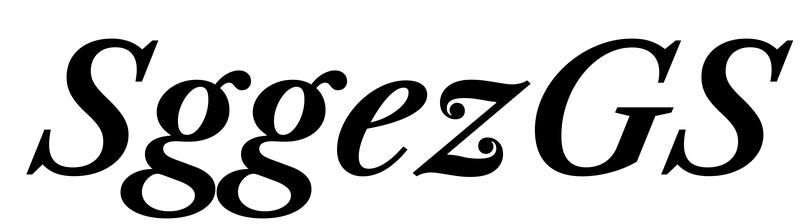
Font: LibreCaslonText-Italic_SemiBold_Italic